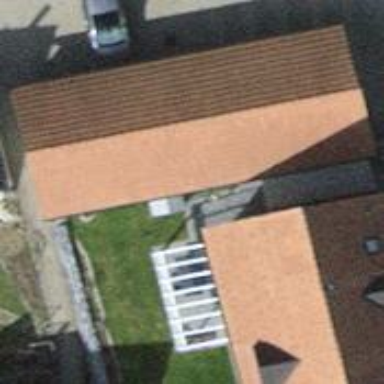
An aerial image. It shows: Garage.